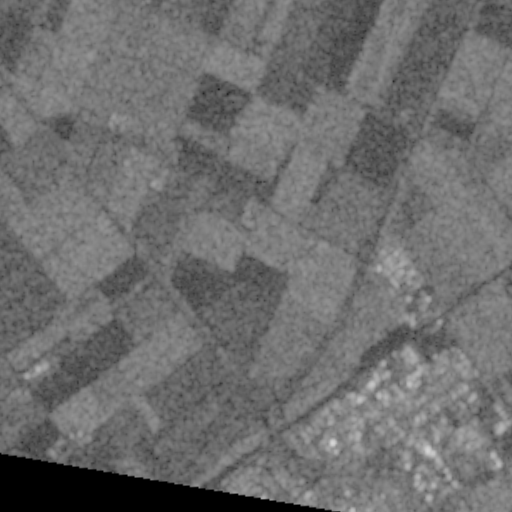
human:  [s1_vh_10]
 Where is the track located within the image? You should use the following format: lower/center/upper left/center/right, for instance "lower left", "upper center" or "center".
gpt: The track is located in the center right of the image.
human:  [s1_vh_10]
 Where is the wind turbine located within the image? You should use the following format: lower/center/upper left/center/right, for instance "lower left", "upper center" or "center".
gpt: The wind turbine is located in the upper right of the image.
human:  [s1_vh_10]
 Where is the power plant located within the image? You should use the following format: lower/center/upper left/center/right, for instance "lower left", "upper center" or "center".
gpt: There is no power plant in the image.

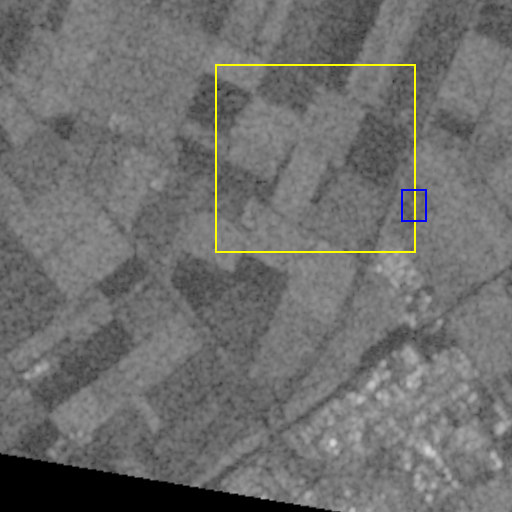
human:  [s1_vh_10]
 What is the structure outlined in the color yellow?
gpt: The structure outlined in yellow is a crop field.
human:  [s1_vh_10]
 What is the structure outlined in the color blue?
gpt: The structure outlined in blue is a track.
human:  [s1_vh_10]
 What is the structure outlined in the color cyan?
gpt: There is no cyan outline.